Question: HTML:
'''
<!-- MENU -->
<nav id="menu">
<li><a href="#">Categories 1</a>
<ul>
<li><a href="#">temp1</a></li>
<li><a href="#">temp2</a></li>
<li><a href="#">temp3</a></li>
</ul>
</li>
<li><a href="#"<Categories 2</a>
<ul>
<li><a href="#">temp1</a></li>
<li><a href="#">temp2</a></li>
<li><a href="#">temp3</a></li>
</ul>
</li>
</nav>
'''
CSS:
'''
#menu {
background-color: #0000FF;
height: 20px;
padding: 15px 0 10px;
margin-bottom: 20px;
font: 12px 'DroidSansBold', Tahoma,sans-serif;
font-weight: bold;
text-transform: uppercase;
letter-spacing: 1px;
box-shadow: 3px 2px 3px #000;
border-radius: 5px;
text-align: center;
}
#menu li{
display: inline;
}
#menu li a {
color: #fff;
text-decoration: none;
margin: 0 120px;
}
#menu li ul li{
display: none;
}
#menu li a:hover{
color: #dc692e;
}
'''
The result looks like this:
I can't seem to figure out why my two categories won't accept css 'display: inline'. I have an menu under each of the categories that currently is not displayed. When I remove the 'under-menu', 'display:inline' works.
Not working JsFiddle: <URL>
Thank for all help!
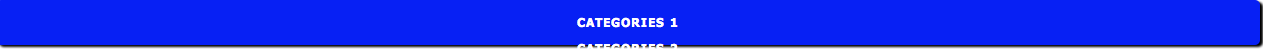
Answer: @claustrofob is right, 'inline-block' is the solution. However, @Zenith is also correct. You need to fix your markup. I would also change how your writing your styles, instead of long element selector chains, put a class on the element you want to target and style it that way.